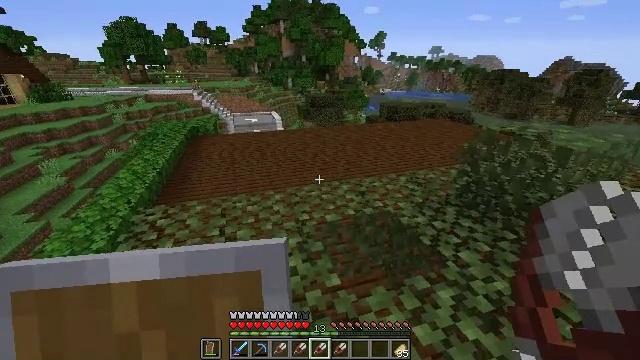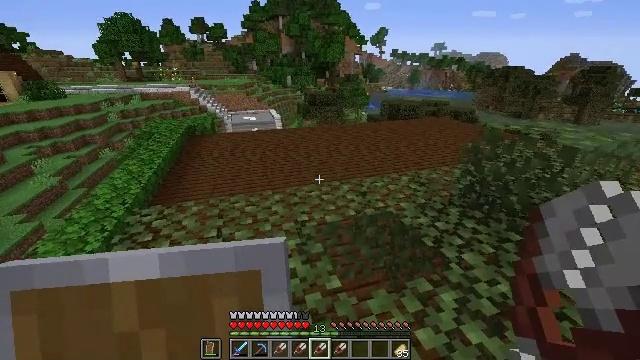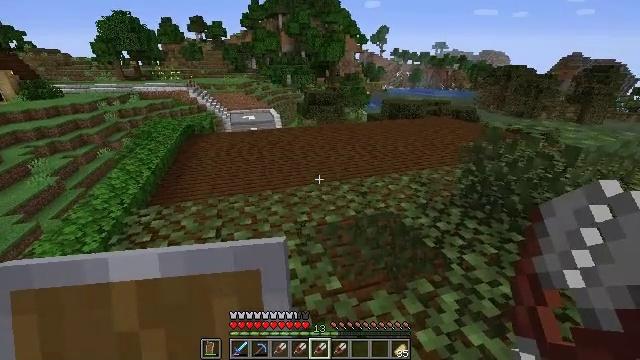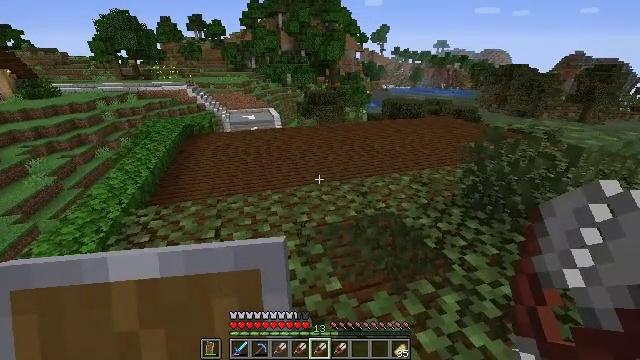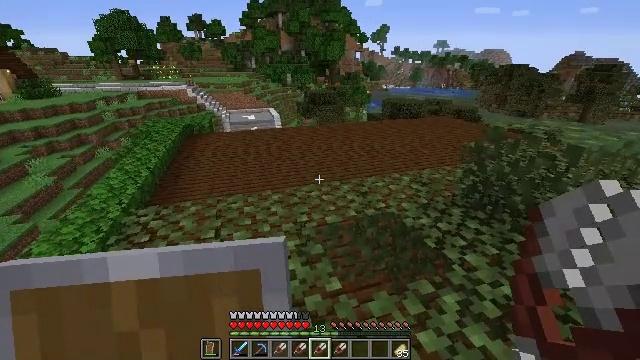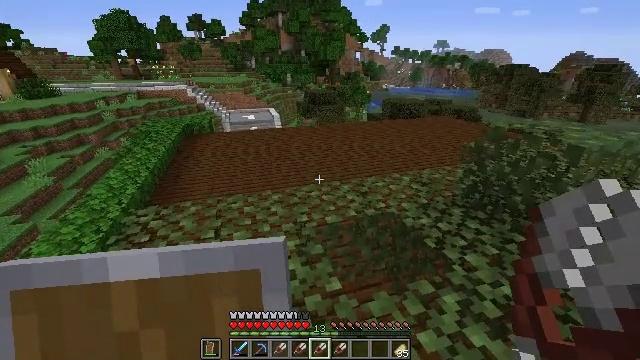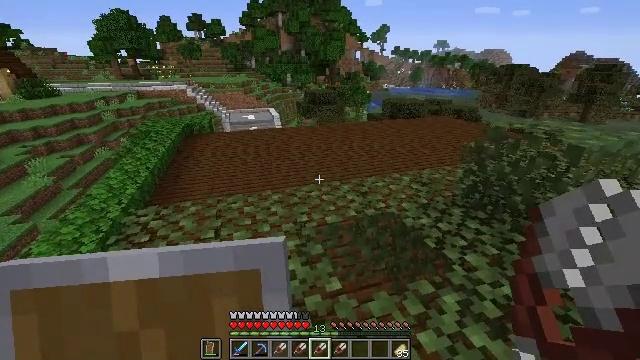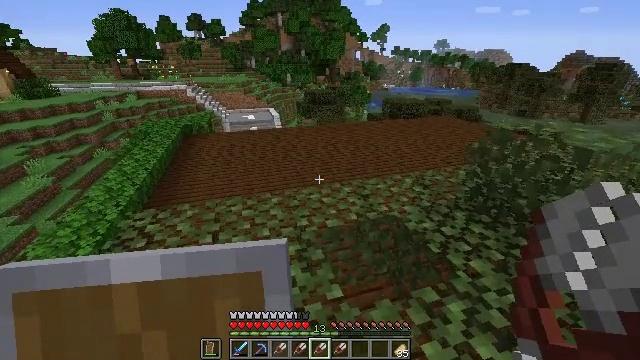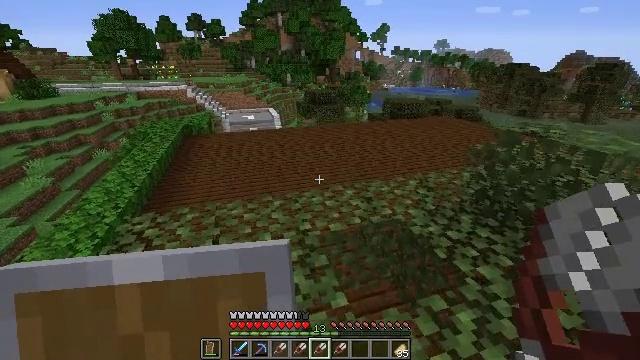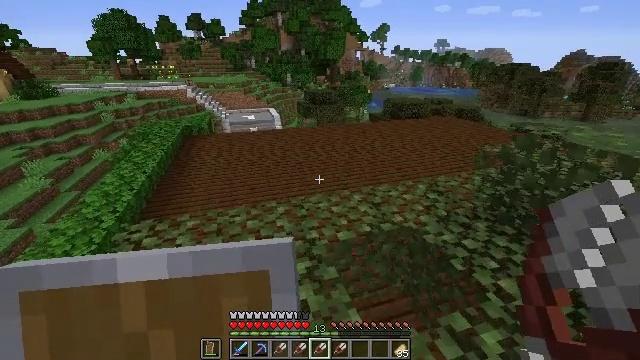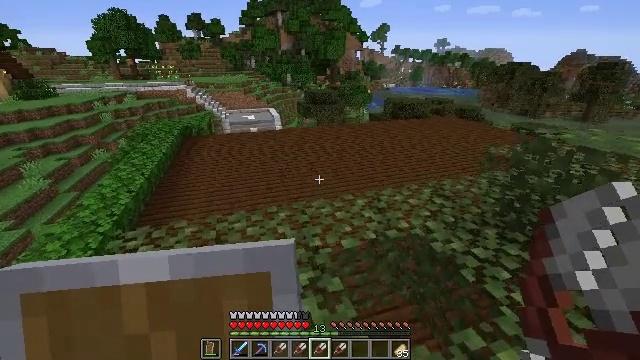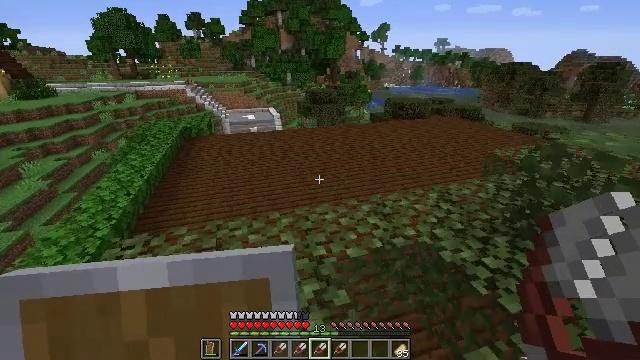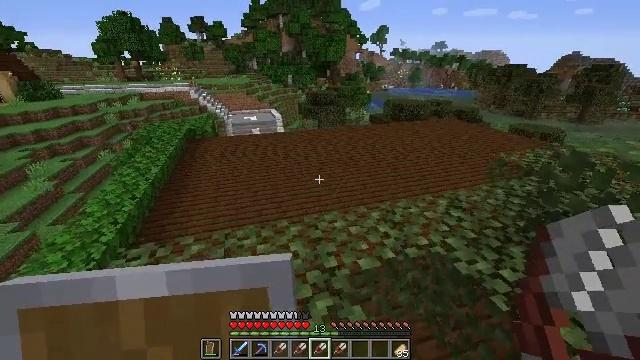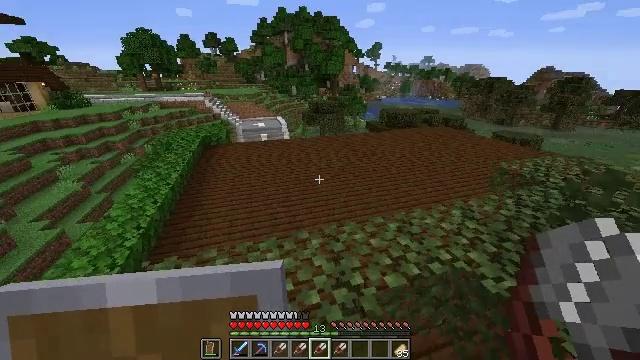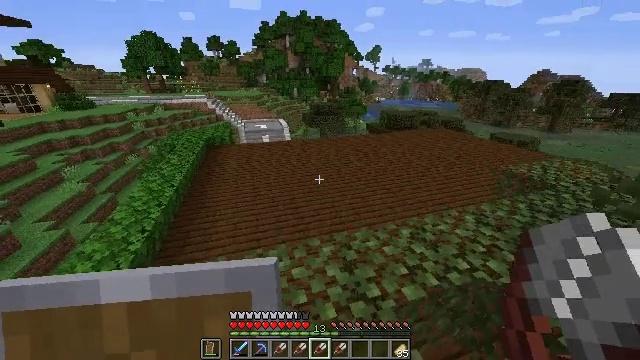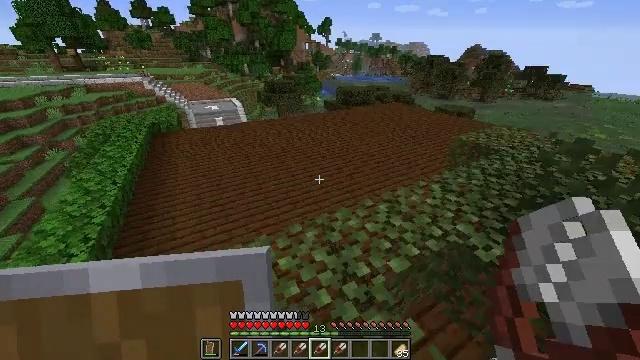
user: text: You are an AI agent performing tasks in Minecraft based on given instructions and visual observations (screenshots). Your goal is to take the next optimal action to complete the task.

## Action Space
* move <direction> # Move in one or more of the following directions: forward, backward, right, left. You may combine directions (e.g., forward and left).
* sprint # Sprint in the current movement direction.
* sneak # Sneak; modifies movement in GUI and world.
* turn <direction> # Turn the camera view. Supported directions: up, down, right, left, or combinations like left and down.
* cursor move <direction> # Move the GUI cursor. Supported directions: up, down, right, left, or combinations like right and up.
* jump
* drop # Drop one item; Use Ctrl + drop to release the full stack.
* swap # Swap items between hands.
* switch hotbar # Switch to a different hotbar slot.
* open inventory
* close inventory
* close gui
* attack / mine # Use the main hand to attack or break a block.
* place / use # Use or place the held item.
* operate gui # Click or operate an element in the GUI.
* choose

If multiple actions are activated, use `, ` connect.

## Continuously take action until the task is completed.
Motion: motion action
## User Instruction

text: Clear birch leaves to get saplings.
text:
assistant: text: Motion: no_op
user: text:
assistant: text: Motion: no_op
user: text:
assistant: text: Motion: no_op
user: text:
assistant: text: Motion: no_op
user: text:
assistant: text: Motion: no_op
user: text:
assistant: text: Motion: no_op
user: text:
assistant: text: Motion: move forward
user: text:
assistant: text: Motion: move forward and move left
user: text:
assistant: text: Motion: move forward
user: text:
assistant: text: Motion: no_op
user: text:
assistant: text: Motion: move forward and move left
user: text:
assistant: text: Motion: move forward and move left
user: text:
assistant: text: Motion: move forward and move left
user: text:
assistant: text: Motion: move forward and move left
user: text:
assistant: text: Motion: move forward and move left, turn right and down
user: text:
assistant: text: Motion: move forward and move left, turn right and down
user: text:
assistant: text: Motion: move forward and move left, turn right and down
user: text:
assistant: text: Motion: move forward and move left, turn right and down
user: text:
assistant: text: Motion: move forward and move left, turn right, jump
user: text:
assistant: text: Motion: move forward and move left, jump
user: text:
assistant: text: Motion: move forward, jump
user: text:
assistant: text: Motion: move forward and move left, jump
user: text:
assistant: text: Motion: move forward and move left, jump
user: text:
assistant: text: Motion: move forward and move left, jump
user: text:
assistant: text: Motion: move forward and move left, jump
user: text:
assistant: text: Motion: move forward and move left, turn left and up, jump
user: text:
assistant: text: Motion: move forward and move left, turn left and up, jump
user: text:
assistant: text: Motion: move forward and move left, turn left and up, jump
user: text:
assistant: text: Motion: move forward and move left, turn left and up, jump
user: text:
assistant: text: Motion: move forward, turn left and up, jump